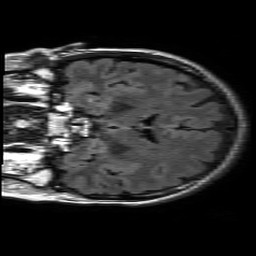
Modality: FLAIR
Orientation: coronal
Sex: female
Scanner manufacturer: philips
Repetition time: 11 s
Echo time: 0.125 s